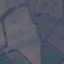
Label: Pasture